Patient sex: M
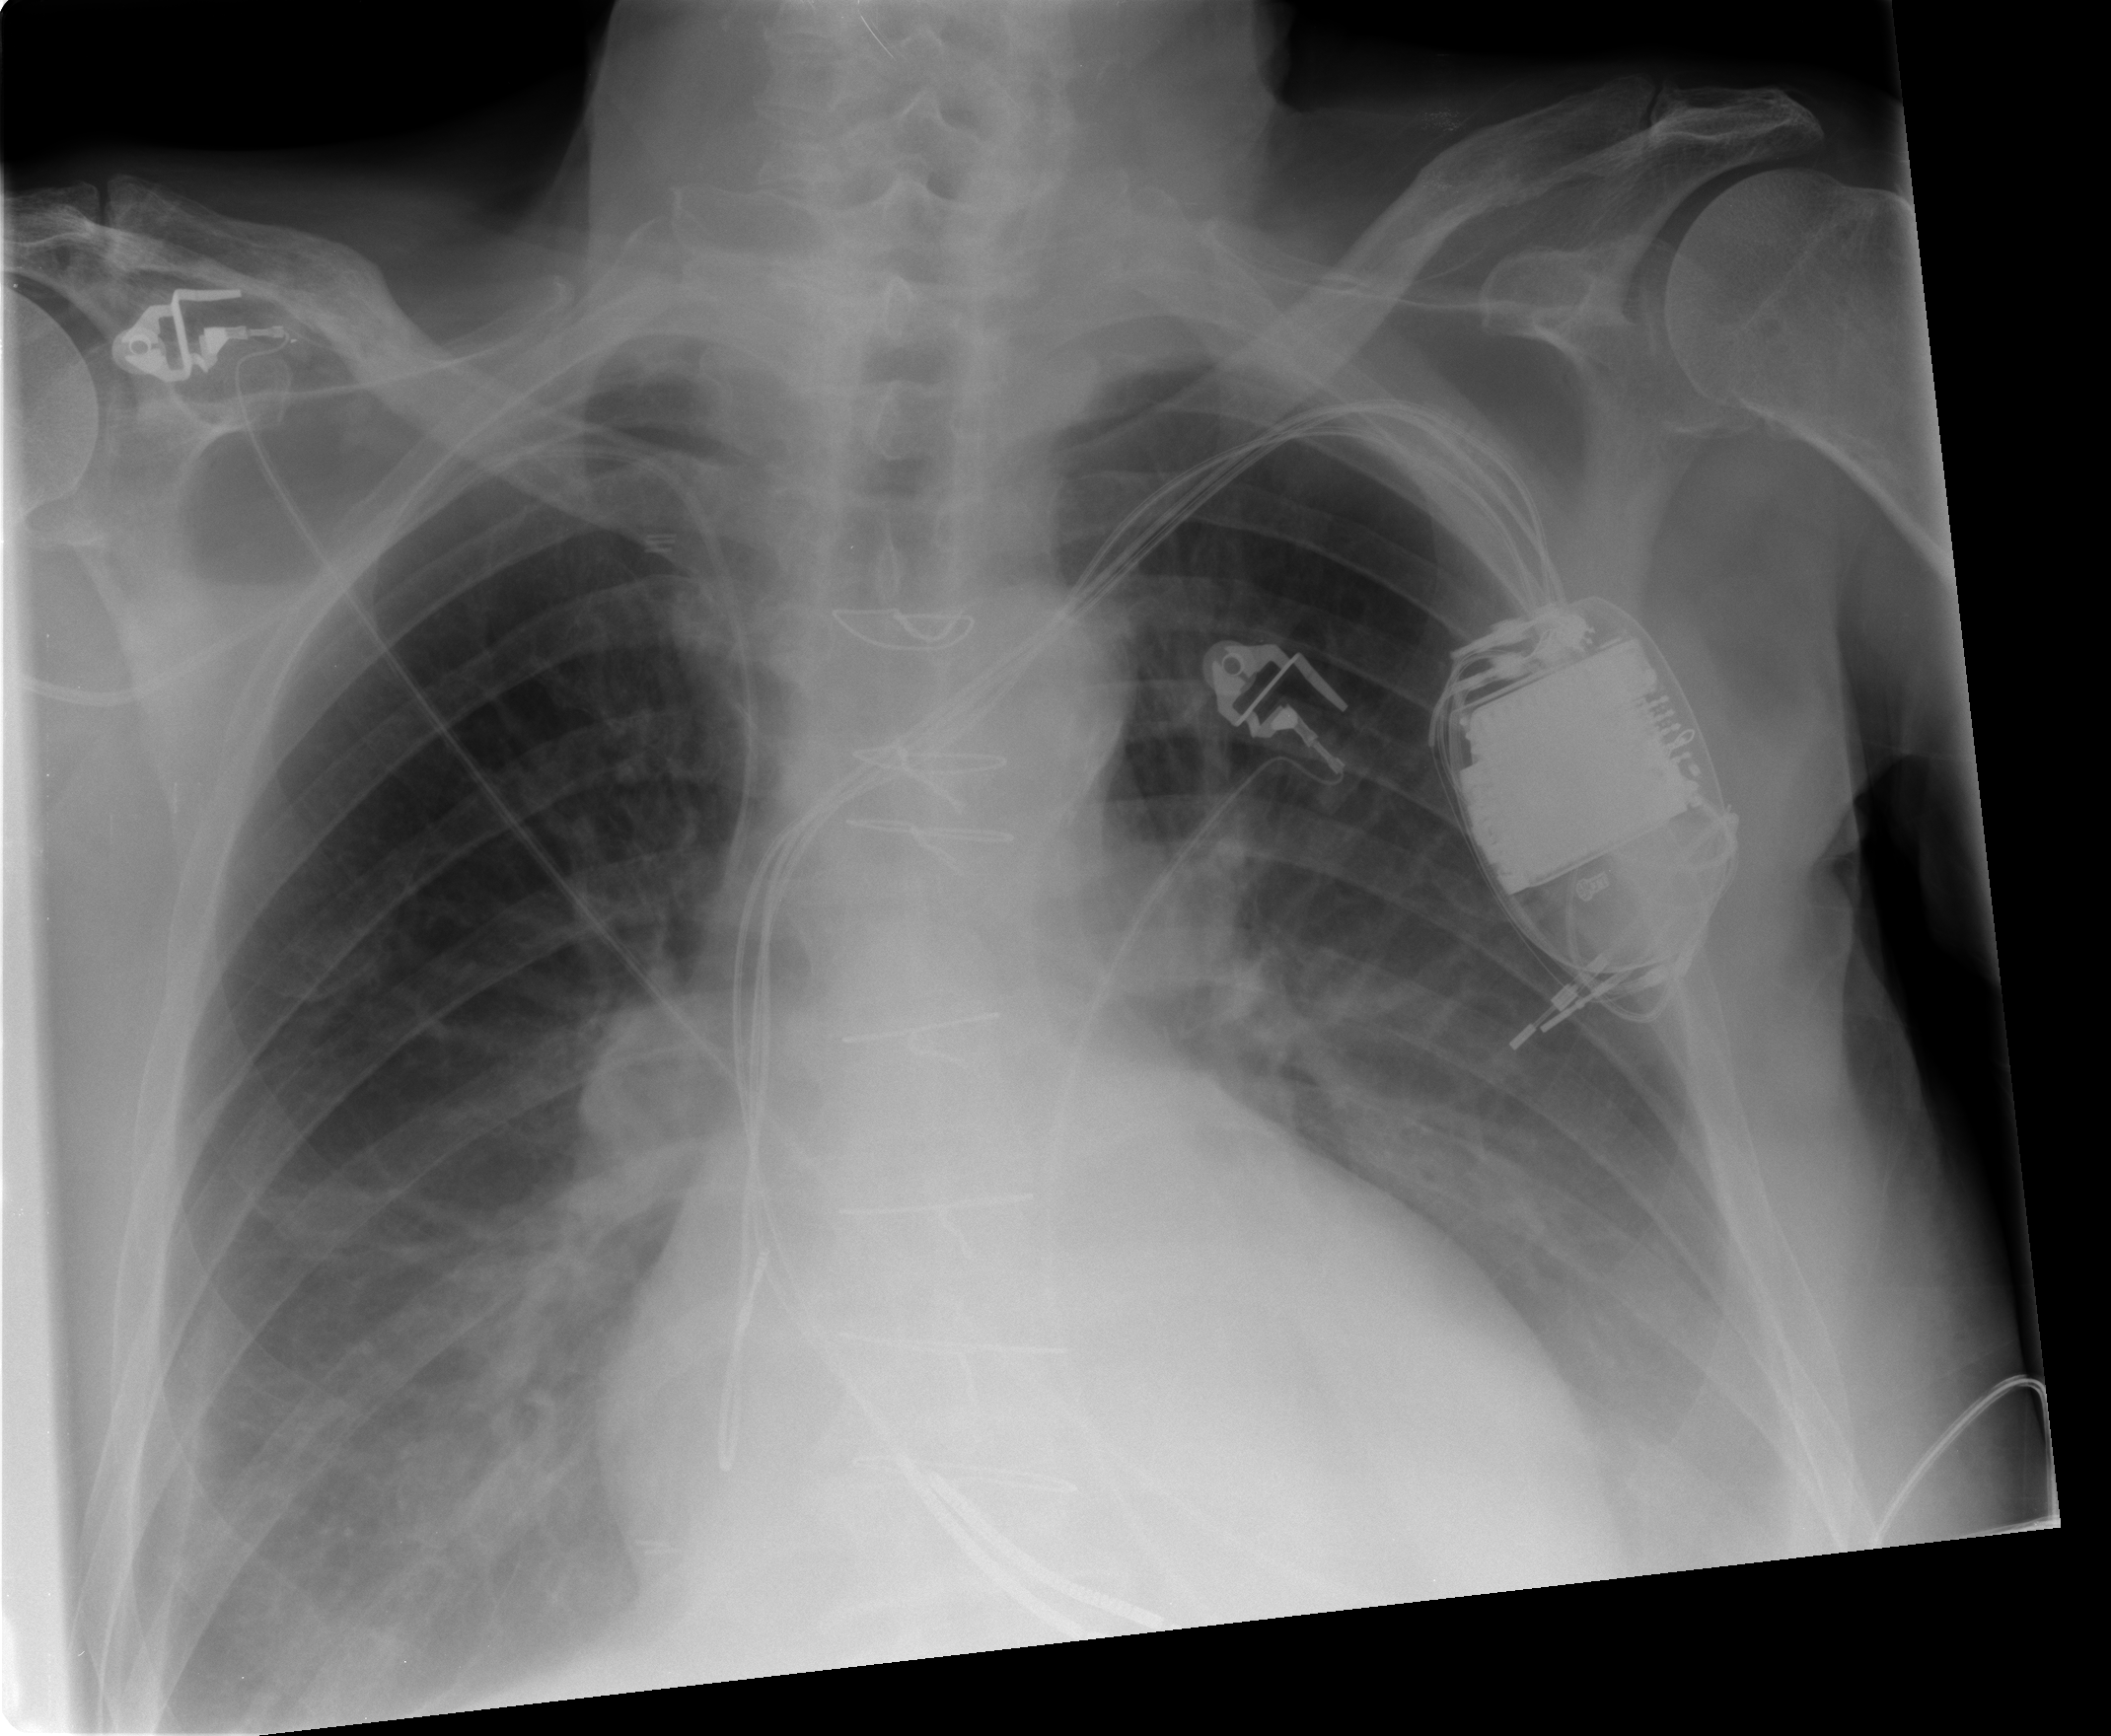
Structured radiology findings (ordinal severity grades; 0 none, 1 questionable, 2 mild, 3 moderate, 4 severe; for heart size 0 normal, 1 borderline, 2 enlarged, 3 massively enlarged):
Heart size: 2
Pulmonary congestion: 1
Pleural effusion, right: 2
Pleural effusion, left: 2
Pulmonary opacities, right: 0
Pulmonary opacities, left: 0
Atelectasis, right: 2
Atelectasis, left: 2